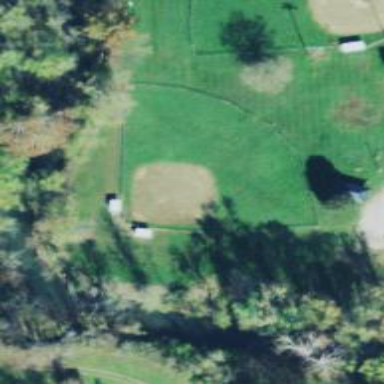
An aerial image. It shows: Softball pitch for leisure land activities.